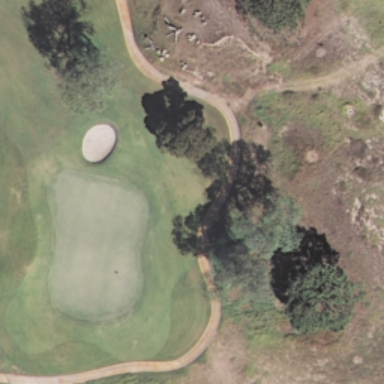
This is a part of a golf course with green turfs and some bunkers and trees .